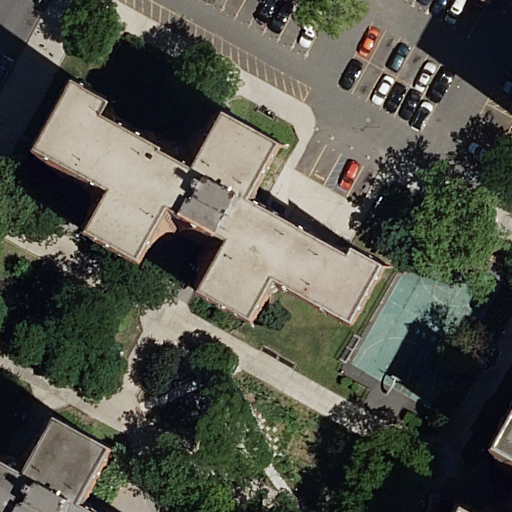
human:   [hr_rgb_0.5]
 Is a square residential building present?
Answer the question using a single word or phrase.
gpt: no

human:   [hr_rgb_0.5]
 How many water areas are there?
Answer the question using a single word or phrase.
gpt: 0

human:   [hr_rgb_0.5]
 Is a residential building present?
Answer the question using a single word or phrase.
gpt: yes

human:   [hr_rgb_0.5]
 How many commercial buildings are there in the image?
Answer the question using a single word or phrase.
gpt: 0

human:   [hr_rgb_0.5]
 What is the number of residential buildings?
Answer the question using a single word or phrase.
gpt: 4

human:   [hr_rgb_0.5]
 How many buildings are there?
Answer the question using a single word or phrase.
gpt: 4

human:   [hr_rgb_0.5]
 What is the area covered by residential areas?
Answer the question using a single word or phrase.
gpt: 10609m2

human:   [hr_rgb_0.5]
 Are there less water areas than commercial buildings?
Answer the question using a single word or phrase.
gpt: no

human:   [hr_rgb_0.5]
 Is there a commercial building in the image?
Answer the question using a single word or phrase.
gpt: no

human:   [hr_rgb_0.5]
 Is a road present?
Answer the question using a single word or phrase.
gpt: yes

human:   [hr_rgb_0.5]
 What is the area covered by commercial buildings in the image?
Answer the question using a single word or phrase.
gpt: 0m2

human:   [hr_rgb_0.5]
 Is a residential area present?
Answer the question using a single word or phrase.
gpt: yes

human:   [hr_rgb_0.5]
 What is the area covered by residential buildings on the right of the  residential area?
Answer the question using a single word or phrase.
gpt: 0m2

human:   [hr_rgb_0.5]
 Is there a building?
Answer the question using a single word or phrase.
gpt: yes

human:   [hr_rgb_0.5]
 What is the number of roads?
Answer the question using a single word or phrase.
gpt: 6

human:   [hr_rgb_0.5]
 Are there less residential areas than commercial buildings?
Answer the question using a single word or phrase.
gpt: no

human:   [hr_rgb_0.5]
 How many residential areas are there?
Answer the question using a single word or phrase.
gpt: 1

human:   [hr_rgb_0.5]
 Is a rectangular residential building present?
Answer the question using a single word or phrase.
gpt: yes

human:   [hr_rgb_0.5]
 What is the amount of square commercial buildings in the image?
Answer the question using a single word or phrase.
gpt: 0

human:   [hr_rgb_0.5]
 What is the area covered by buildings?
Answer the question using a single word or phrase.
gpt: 2931m2

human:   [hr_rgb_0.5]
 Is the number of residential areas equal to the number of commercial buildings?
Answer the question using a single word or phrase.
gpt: no

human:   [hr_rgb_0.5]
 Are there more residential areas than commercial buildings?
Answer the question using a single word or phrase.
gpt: yes

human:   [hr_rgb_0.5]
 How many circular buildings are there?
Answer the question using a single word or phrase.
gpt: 0

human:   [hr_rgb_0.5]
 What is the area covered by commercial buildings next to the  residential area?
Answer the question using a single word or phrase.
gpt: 0m2

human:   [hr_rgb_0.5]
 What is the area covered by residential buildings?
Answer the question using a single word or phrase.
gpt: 2931m2

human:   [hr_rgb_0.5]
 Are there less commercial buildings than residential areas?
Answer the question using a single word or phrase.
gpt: yes

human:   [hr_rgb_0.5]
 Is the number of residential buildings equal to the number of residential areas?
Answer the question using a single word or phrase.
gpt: no

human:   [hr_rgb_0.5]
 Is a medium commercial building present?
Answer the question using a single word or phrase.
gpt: no

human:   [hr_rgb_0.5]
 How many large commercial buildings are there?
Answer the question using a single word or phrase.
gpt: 0

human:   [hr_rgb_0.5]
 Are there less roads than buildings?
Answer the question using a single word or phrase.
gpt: no

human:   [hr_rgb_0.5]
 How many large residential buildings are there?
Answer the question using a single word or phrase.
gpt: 2

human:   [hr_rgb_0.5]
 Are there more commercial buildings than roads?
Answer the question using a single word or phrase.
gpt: no

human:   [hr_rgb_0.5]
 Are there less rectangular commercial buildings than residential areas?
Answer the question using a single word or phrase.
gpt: yes

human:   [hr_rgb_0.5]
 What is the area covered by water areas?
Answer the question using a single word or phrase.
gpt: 0m2

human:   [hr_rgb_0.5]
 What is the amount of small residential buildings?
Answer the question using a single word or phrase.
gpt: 0

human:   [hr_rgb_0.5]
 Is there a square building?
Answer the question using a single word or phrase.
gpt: no

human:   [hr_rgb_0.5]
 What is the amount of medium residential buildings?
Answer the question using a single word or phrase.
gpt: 2

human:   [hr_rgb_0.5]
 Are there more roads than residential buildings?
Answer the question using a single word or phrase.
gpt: yes

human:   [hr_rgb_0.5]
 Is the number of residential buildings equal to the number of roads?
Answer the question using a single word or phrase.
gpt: no

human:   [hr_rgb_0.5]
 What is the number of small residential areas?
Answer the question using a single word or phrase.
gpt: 0

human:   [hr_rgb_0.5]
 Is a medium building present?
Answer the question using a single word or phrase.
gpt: yes

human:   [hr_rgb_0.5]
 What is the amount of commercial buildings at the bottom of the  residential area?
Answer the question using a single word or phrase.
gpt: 0

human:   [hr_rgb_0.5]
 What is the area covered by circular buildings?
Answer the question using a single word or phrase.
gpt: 0m2

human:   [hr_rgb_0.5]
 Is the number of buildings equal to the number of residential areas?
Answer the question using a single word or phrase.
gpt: no

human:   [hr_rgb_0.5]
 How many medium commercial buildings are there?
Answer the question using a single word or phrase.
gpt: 0

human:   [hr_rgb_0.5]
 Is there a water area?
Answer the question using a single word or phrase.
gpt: no

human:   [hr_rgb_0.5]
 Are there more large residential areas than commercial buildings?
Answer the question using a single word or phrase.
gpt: yes

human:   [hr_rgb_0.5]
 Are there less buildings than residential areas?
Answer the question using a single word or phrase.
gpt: no

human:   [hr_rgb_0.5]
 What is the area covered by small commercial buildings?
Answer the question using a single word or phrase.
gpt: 0m2

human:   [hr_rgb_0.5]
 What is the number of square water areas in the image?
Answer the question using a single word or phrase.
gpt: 0

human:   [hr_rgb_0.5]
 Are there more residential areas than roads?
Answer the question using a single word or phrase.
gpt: no

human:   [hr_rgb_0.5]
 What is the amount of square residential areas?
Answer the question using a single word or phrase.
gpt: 0

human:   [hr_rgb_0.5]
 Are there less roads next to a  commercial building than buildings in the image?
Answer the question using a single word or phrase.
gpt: yes

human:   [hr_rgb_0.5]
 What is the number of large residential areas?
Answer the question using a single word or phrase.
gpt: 1

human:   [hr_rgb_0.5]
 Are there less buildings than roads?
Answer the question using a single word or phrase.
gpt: yes

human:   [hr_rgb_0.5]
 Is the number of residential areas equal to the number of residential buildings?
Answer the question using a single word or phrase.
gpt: no

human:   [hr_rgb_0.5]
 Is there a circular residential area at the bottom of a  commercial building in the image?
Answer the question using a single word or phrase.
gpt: no

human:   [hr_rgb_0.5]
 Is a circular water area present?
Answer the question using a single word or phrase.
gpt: no

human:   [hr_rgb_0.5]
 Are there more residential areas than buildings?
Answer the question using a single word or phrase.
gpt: no

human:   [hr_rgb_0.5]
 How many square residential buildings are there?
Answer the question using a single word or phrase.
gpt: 0

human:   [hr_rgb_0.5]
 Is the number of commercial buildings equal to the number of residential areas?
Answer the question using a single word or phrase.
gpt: no

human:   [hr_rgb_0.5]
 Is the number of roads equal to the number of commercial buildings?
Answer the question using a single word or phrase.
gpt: no

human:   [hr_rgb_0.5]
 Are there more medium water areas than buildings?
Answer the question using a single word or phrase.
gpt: no

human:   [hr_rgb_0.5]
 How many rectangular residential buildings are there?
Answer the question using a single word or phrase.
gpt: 1